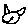
Label: cat